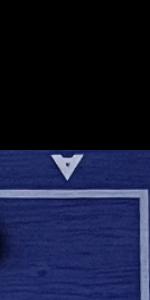
Label: Empty